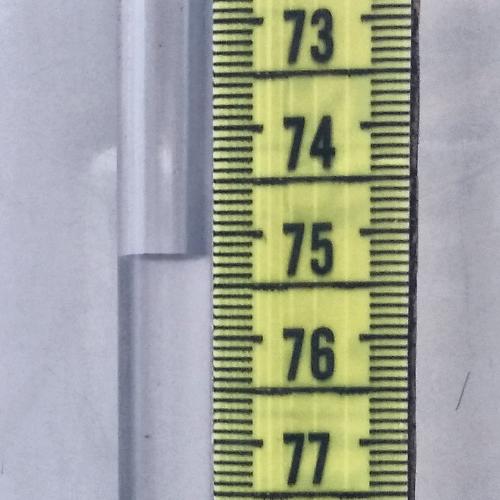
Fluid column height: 75.2 cm